Field crop: maize
Growth stage: 1
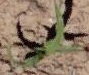
Species: maize